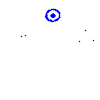
Particle: electron